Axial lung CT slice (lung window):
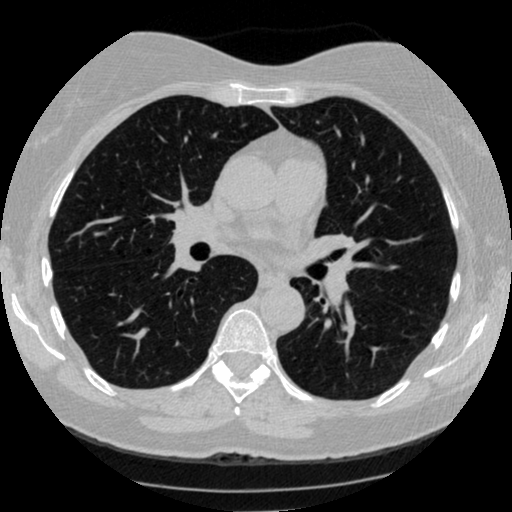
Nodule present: no